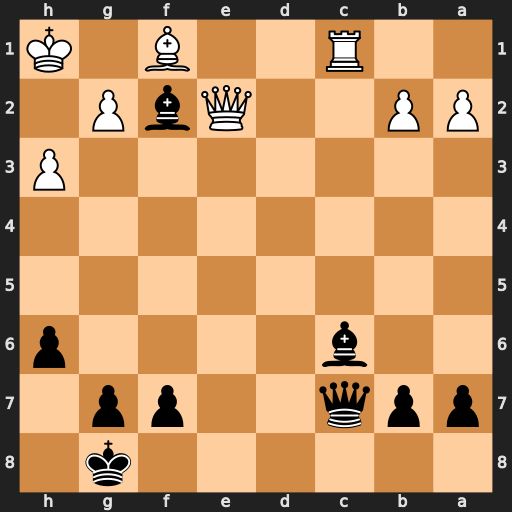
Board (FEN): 6k1/ppq2pp1/2b4p/8/8/7P/PP2QbP1/2R2B1K
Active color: b
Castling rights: -
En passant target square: -
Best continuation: Bxg2+ Bxg2 Qxc1+